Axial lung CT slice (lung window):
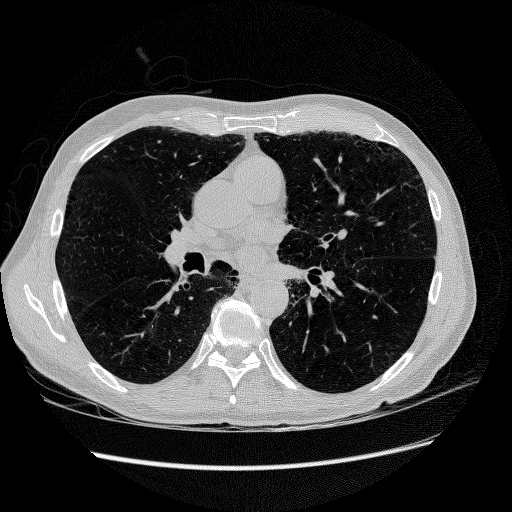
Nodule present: no